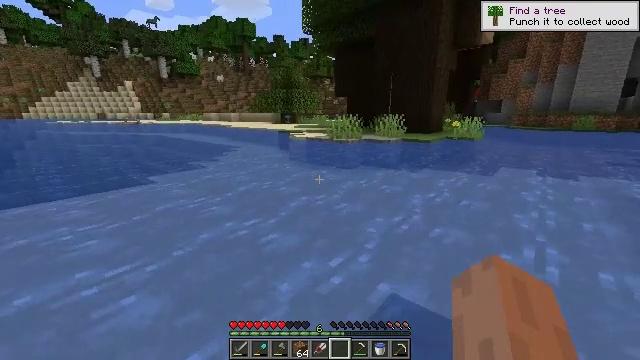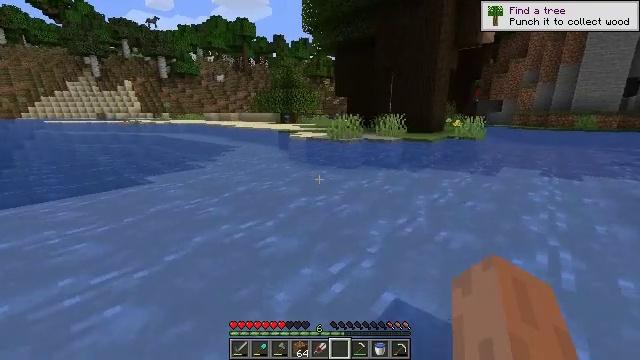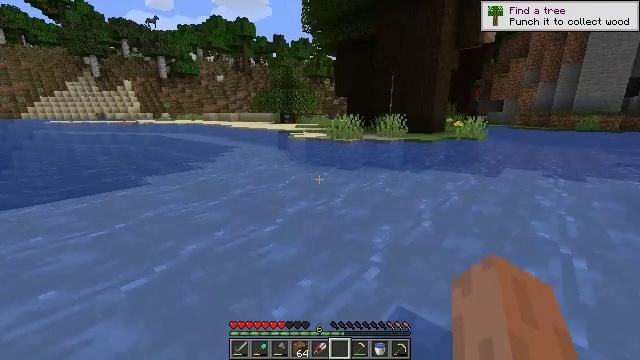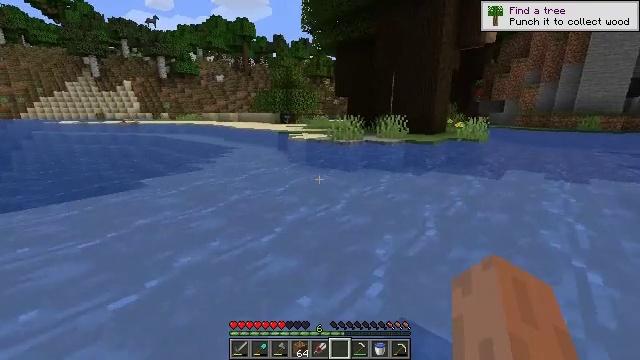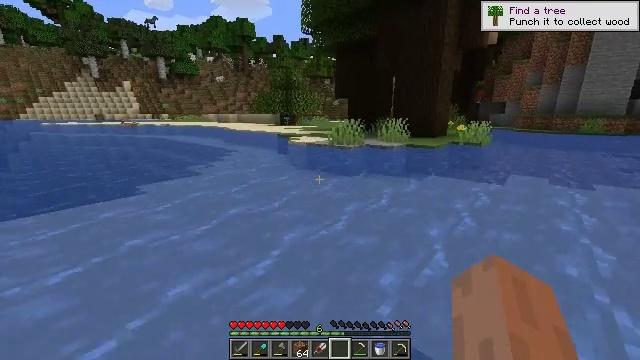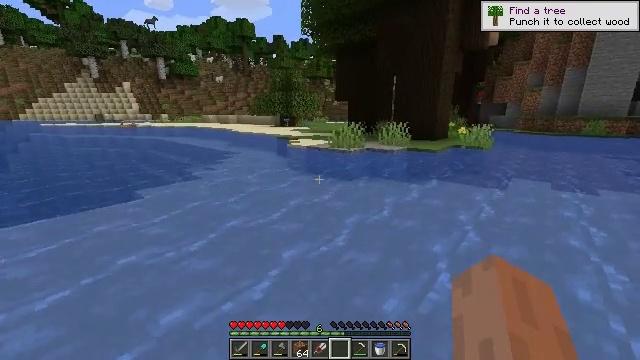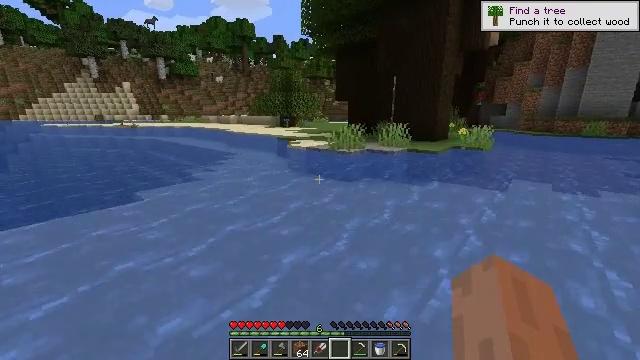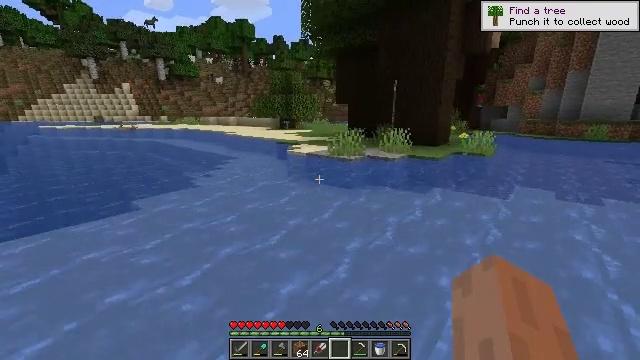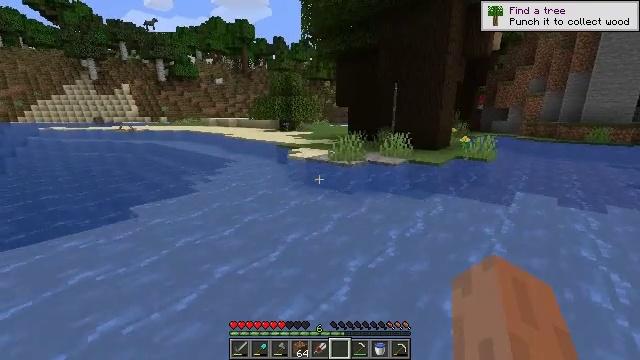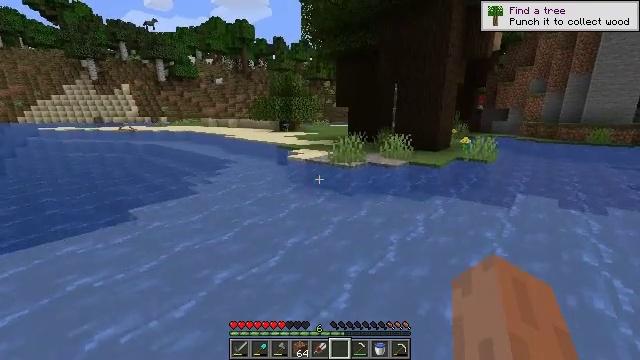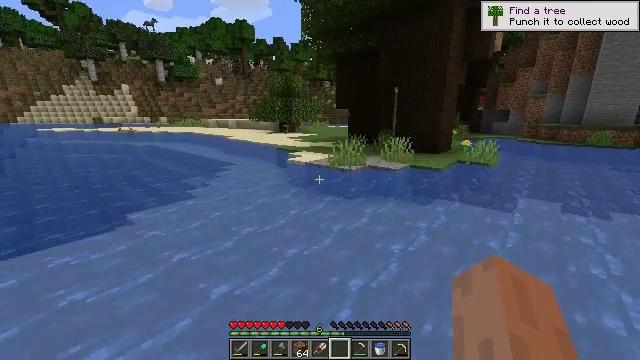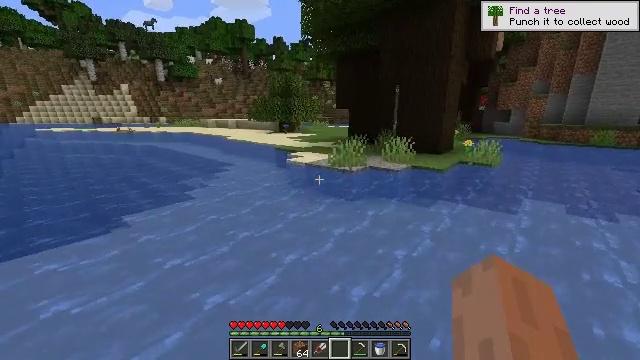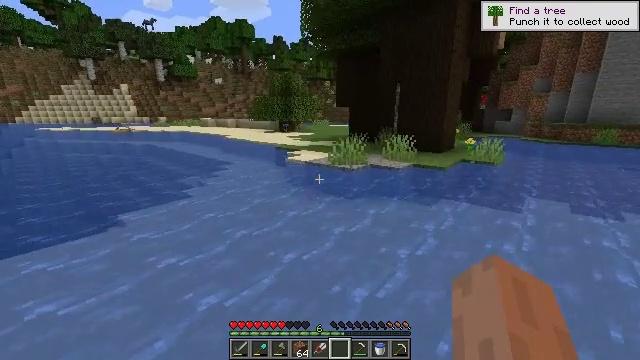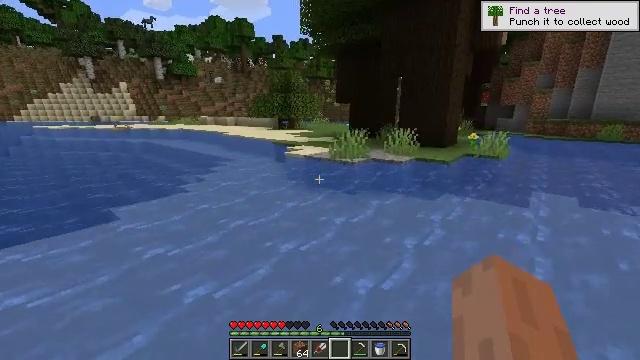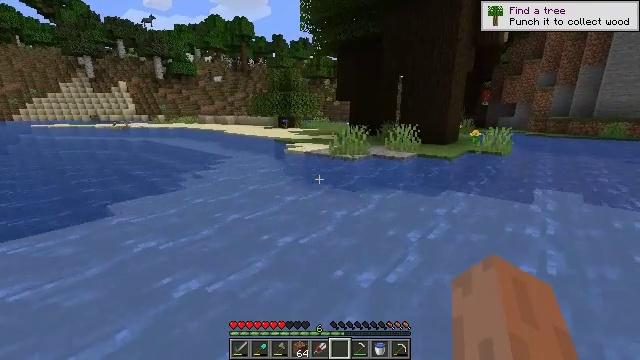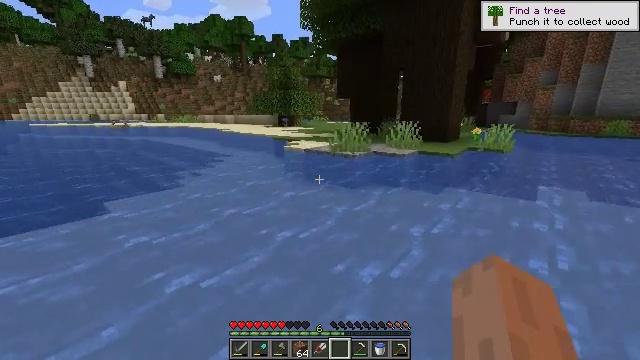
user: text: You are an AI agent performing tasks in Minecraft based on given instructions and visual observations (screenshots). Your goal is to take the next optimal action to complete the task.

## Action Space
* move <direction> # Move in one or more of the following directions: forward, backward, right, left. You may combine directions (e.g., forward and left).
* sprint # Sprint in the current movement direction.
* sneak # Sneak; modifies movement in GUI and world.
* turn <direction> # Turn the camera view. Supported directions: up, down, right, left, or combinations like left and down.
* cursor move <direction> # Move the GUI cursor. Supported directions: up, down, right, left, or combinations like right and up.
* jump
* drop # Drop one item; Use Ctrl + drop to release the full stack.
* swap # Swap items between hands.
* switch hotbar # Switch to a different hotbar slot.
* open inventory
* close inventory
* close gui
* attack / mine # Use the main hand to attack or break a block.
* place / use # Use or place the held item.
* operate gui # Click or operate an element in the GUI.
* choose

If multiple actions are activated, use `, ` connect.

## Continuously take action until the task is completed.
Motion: motion action
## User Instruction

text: Chop down the dark oak log.
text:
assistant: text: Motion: move forward, jump
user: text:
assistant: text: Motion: move forward, jump
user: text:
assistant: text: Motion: move forward, jump
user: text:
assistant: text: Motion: move forward, jump
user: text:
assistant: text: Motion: move forward, jump
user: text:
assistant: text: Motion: move forward, jump
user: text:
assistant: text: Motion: move forward, jump
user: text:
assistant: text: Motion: move forward, jump
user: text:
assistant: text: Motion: move forward, jump
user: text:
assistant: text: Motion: move forward
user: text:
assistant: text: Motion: move forward
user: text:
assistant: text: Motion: move forward
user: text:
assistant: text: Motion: move forward
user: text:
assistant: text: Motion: move forward
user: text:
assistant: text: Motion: move forward
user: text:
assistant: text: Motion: move forward
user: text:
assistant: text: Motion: move forward
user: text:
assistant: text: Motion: move forward
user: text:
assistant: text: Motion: move forward
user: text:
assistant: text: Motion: move forward
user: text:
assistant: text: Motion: move forward
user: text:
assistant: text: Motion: move forward
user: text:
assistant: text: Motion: move forward
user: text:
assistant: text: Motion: move forward
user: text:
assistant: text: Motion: move forward
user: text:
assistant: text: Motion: move forward
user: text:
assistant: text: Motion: move forward
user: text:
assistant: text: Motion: move forward
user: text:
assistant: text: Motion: move forward
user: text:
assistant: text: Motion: move forward